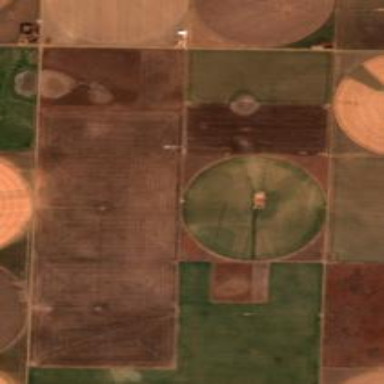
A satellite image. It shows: Farmland with pivot irrigation system.